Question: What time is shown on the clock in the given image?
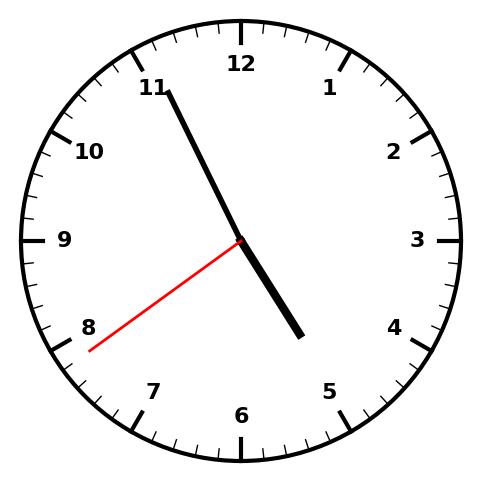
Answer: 04:55:39